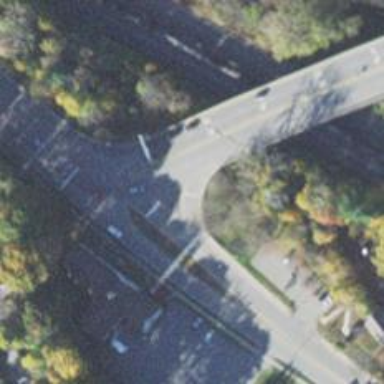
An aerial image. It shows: Asphalt road with primary link designation.